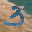
Label: 3